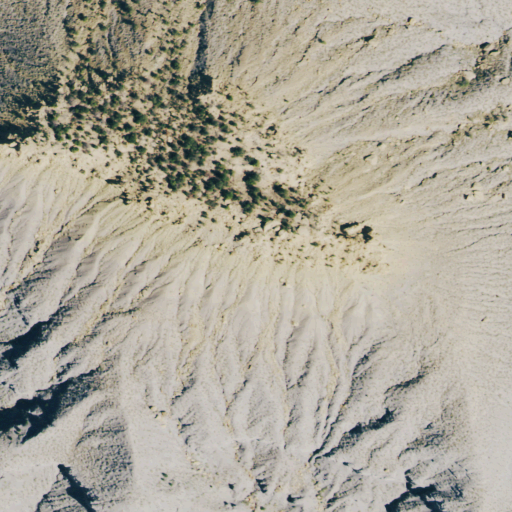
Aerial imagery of mountain in Colorado named Brumley Point containing shrub, evergreen forest, grassland, and barren land